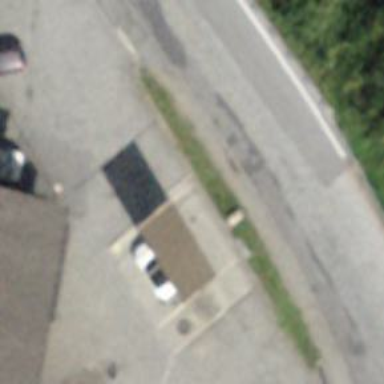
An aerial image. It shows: Fuel station.